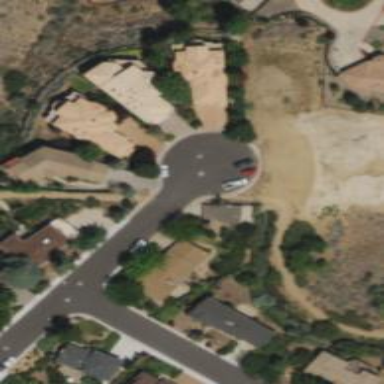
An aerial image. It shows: Residential road with separate asphalt sidewalk.